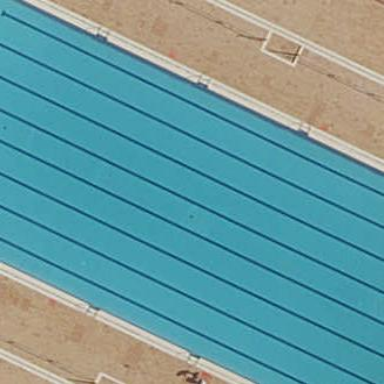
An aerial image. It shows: Outdoor swimming pool area meant for swimming leisurely.